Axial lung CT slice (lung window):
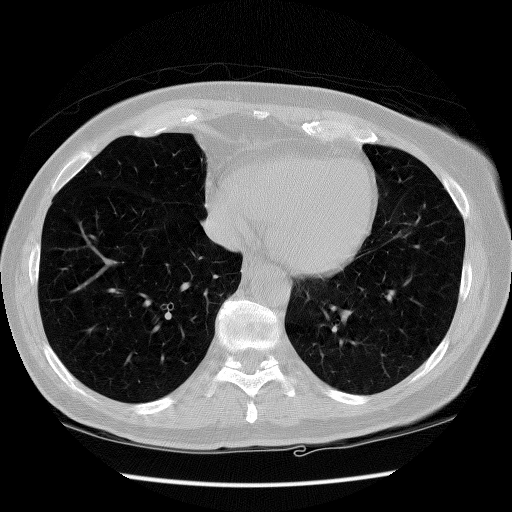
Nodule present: no